Field crop: maize
Growth stage: 2
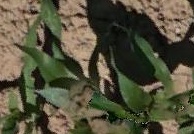
Species: maize